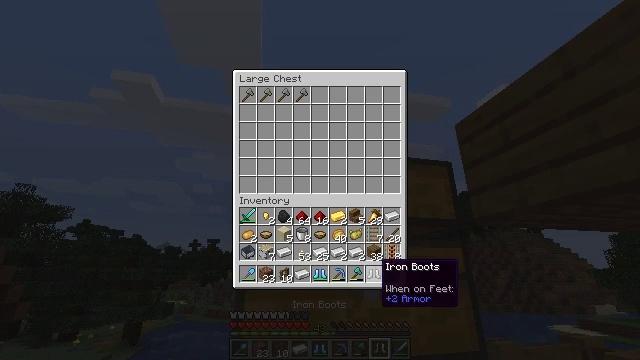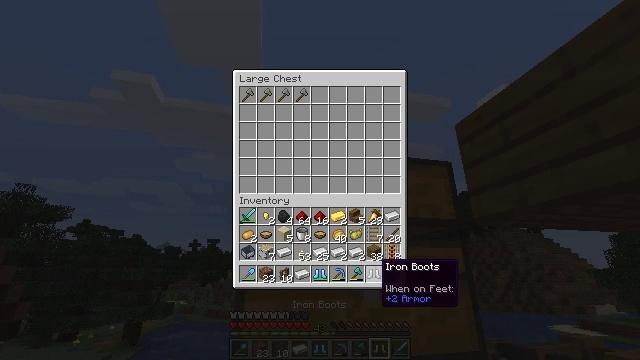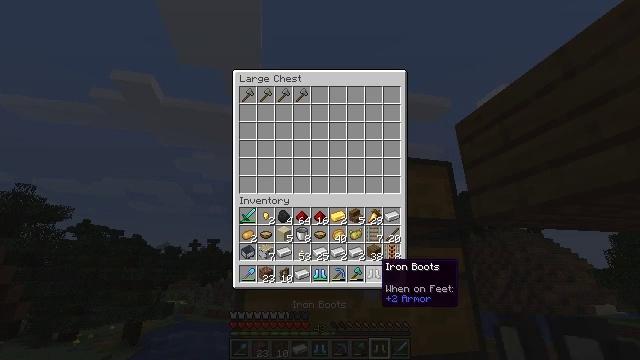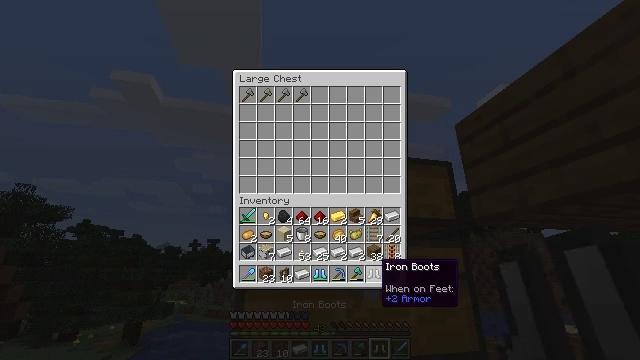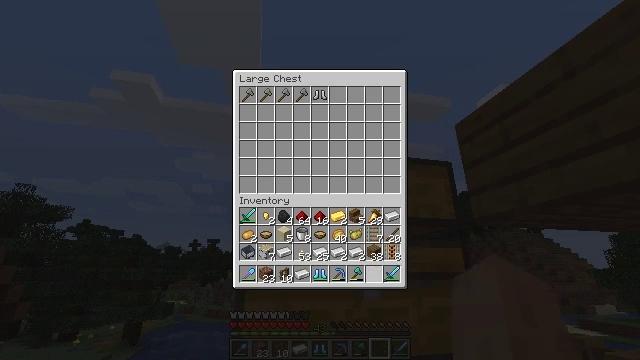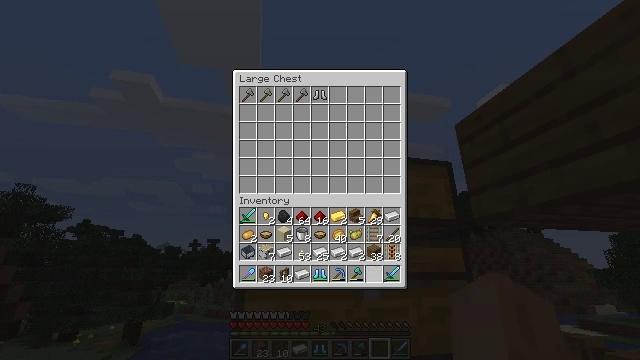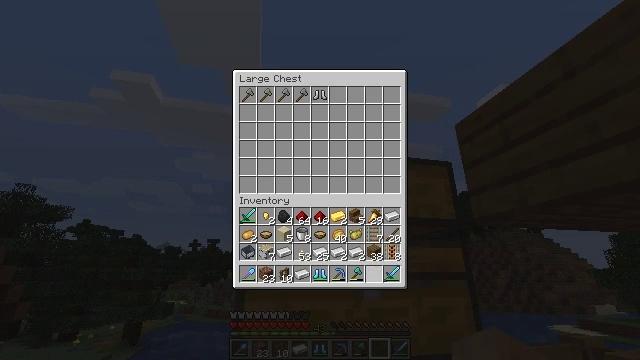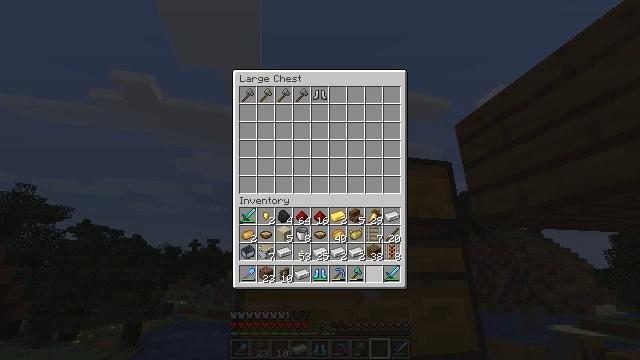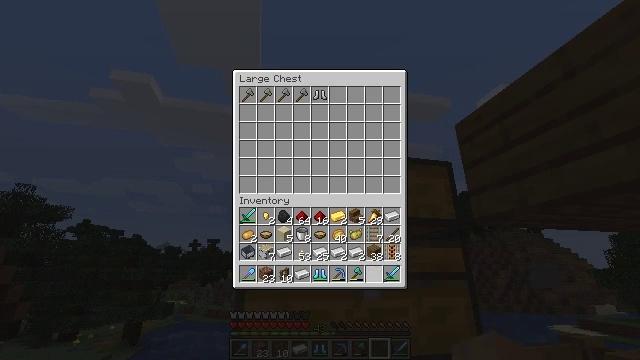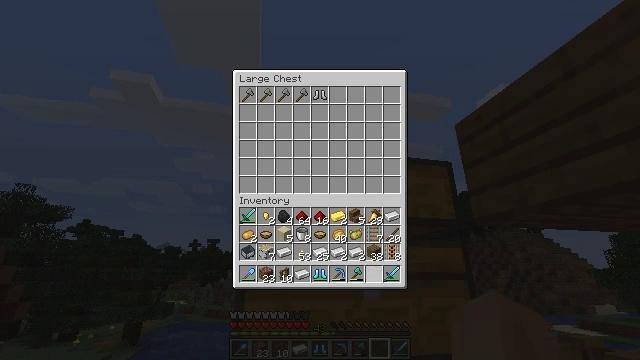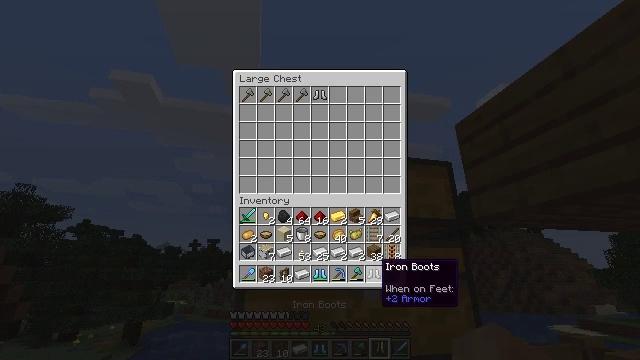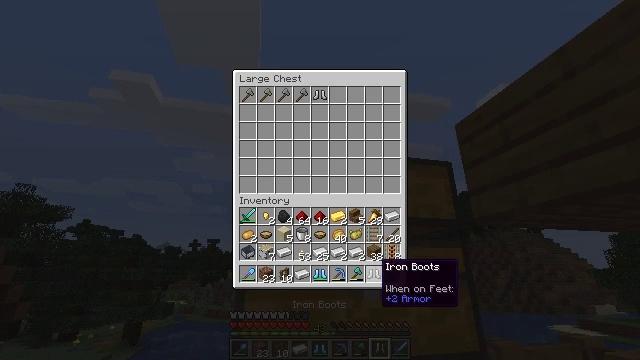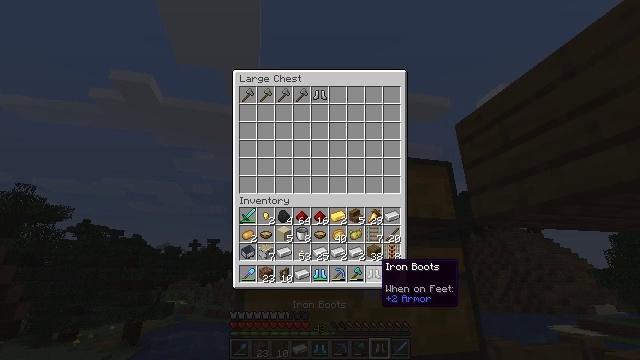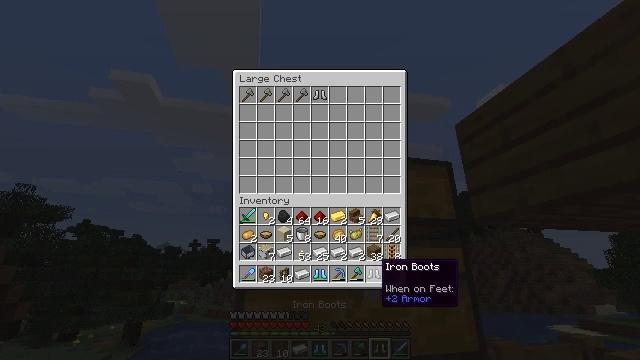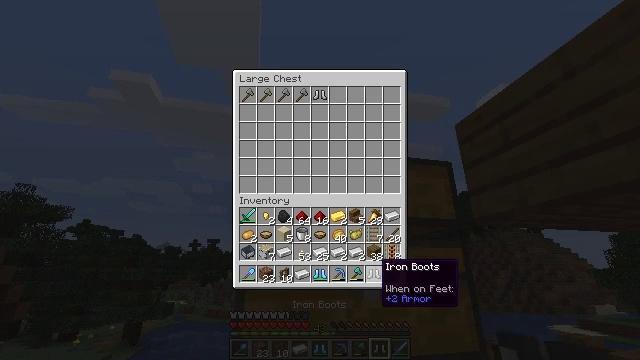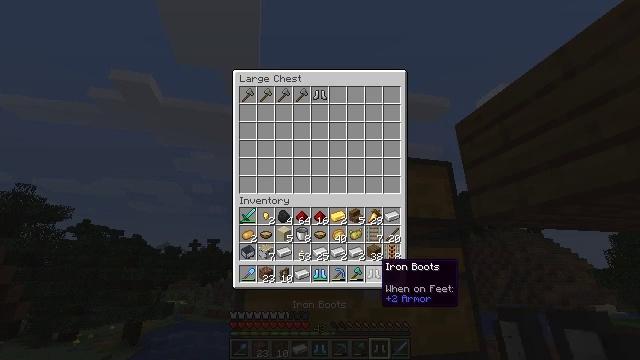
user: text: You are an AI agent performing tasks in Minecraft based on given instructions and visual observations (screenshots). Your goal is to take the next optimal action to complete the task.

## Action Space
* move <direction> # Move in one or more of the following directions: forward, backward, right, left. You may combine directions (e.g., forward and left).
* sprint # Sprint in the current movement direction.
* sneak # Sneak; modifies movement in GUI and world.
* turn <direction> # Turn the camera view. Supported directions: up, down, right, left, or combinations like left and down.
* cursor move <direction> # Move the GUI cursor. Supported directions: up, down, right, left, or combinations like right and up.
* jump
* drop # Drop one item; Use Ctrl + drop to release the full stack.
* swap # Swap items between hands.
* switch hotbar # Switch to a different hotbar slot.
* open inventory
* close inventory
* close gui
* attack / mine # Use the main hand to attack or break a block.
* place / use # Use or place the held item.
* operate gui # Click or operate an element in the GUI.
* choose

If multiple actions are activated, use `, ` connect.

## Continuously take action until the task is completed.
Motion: motion action
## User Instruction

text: Remove the spruce fence from the structure.
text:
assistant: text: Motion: sneak
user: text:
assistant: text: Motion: sneak
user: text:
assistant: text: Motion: sneak
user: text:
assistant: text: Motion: sneak, operate gui
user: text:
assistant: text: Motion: sneak, operate gui
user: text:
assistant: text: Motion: sneak
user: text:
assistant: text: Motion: sneak
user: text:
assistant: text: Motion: sneak
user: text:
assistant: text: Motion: sneak
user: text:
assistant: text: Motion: sneak
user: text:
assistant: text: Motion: sneak
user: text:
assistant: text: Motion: sneak
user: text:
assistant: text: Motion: sneak
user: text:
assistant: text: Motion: sneak
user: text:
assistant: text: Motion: sneak
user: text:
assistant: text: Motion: sneak
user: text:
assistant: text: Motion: sneak, operate gui
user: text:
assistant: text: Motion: sneak, operate gui
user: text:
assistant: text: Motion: sneak
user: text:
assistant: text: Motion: sneak
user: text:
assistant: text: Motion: sneak
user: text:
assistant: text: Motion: sneak
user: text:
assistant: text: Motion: sneak, operate gui
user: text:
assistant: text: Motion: sneak, operate gui
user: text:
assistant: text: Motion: sneak
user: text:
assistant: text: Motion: sneak, operate gui
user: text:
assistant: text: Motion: sneak, operate gui
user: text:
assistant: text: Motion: sneak, operate gui
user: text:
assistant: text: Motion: sneak
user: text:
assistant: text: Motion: sneak